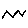
Label: zigzag